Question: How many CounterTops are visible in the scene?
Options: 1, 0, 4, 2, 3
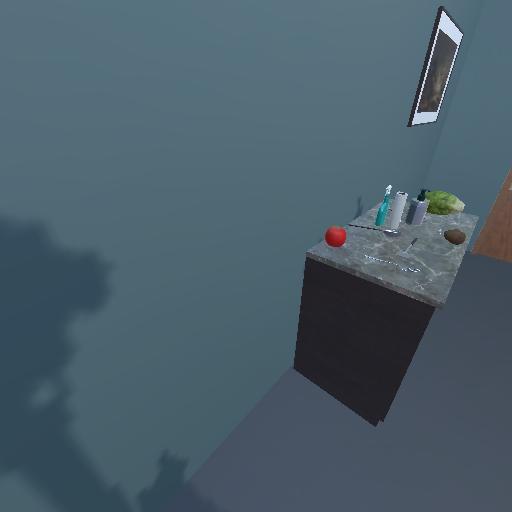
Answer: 1